Question: I am trying to make a css layout that looks like this

The CSS term for this type of layout is known as the "holy grail" I think. The problem I am facing is that when I use layouts and solutions I find online I do not get them to work properly as I want them to. What I am trying to do is make a page that, regardless of content, will have the footer at the bottom of the browser and the columns stretching down to it. So far I have only seen pages that have the footer placed where the content stop, the result is some blank space under the footer.
If anyone could help me out on this it would be greatly appreciated!
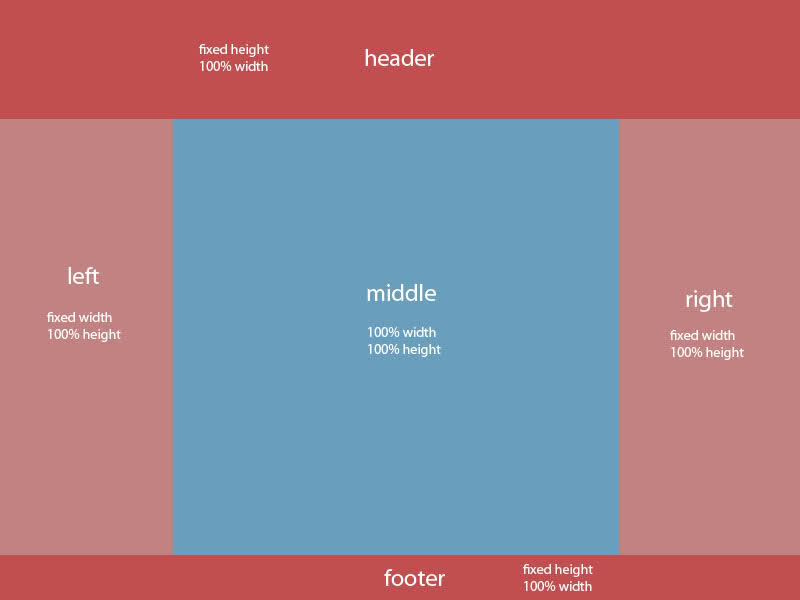
Answer: In 2017, you can achieve this layout pretty gracefully and easily with <URL>:
'''
body {
display: flex;
flex-direction: column;
min-height: 100vh;
}
header {
flex: 0 0 100px;
background-color: #C14F4F;
}
main {
flex: 1;
display: flex;
background-color: #699EBD;
}
footer {
flex: 0 0 40px;
background-color: #C14F4F;
}
.left, .right {
flex: 0 2 150px;
background-color: #C28282;
}
.middle {
flex:1 1 300px;
}
'''
'''
<header></header>
<main>
<div class="left"></div>
<div class="middle"></div>
<div class="right"></div>
</main>
<footer></footer>
'''